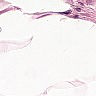
Metastatic tissue present: no